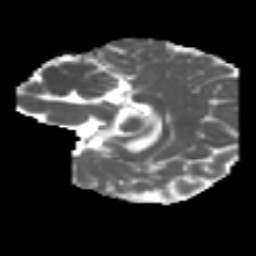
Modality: MD
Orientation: sagittal
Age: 6
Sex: female
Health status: healthy